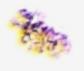
Label: Detritus